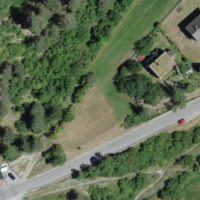
EUNIS habitat code: 44
Species observed at this site:
Onopordum acanthium
Silene latifolia
Ballota nigra